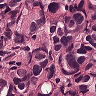
Metastatic tissue present: yes